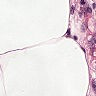
Metastatic tissue present: no